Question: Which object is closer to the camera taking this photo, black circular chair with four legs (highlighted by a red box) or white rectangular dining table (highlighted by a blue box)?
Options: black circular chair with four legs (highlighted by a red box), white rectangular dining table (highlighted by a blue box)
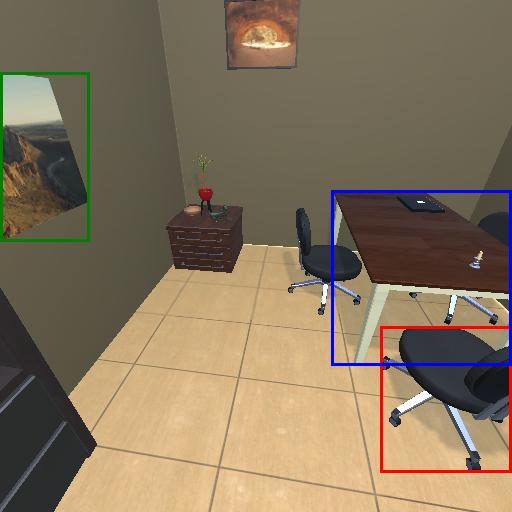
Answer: black circular chair with four legs (highlighted by a red box)